Brain MRI, modality: hrT2
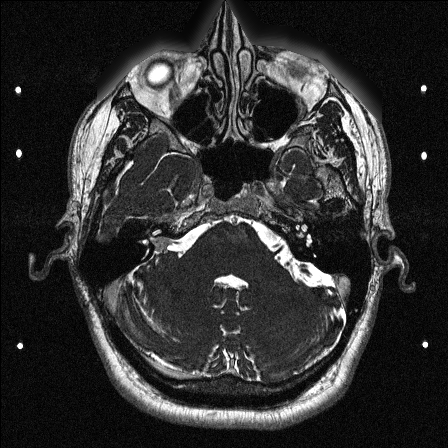